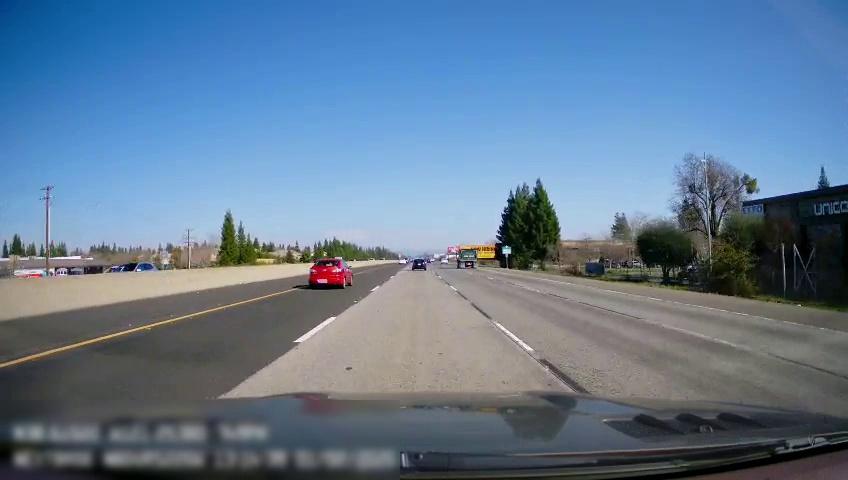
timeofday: Day
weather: Sunny
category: Vehicles | Car
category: Vehicles | Car
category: Drivable Space
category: Vehicles | Truck
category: Vehicles | Car
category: Vehicles | Car
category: Lanes | Alternate Lane
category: Lanes | Alternate Lane
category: Lanes | Current Lane
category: Lanes | Current Lane
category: Lanes | Alternate Lane